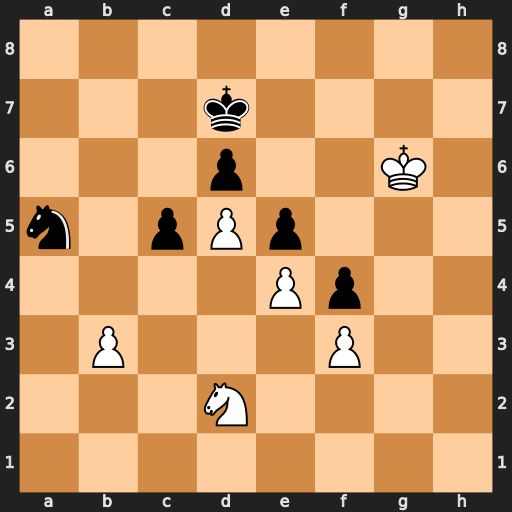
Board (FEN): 8/3k4/3p2K1/n1pPp3/4Pp2/1P3P2/3N4/8
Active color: w
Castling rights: -
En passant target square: -
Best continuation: Kf6 Nb7 Nc4